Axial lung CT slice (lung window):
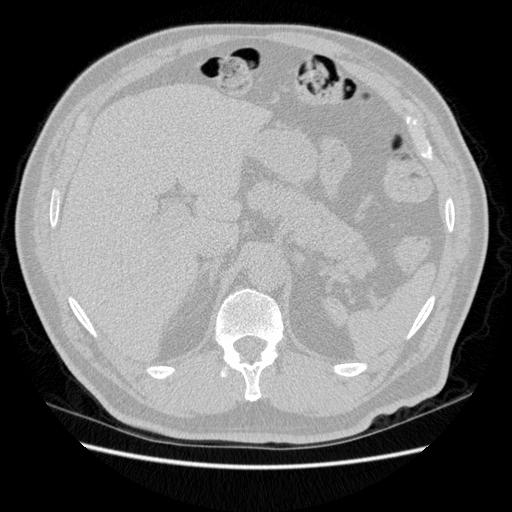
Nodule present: no